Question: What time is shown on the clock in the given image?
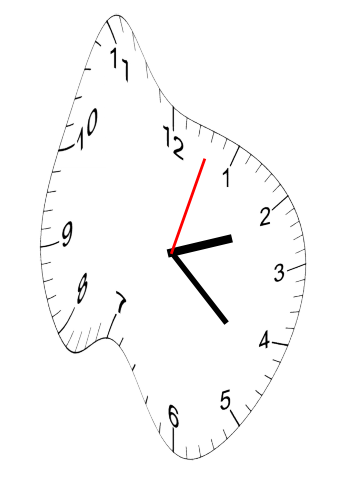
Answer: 02:22:03